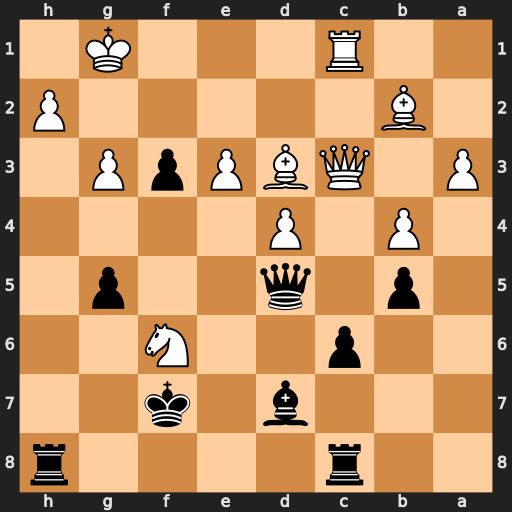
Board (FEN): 2r4r/3b1k2/2p2N2/1p1q2p1/1P1P4/P1QBPpP1/1B5P/2R3K1
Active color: b
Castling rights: -
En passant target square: -
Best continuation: f2+ Kxf2 Rxh2+